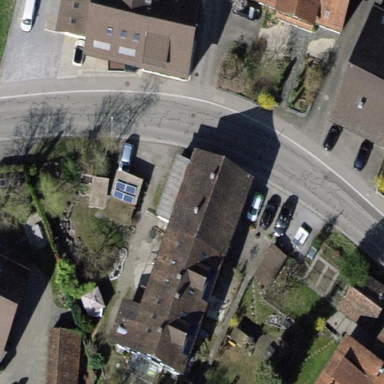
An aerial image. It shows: Terrace building.